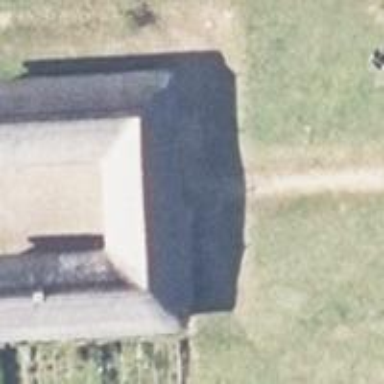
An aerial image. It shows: Historic farm building.